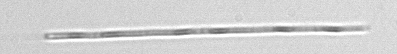
Label: Leptocylindrus